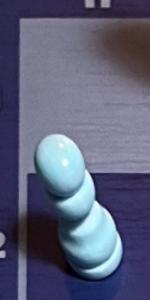
Label: Pawn_White